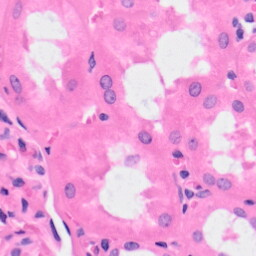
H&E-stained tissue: Kidney